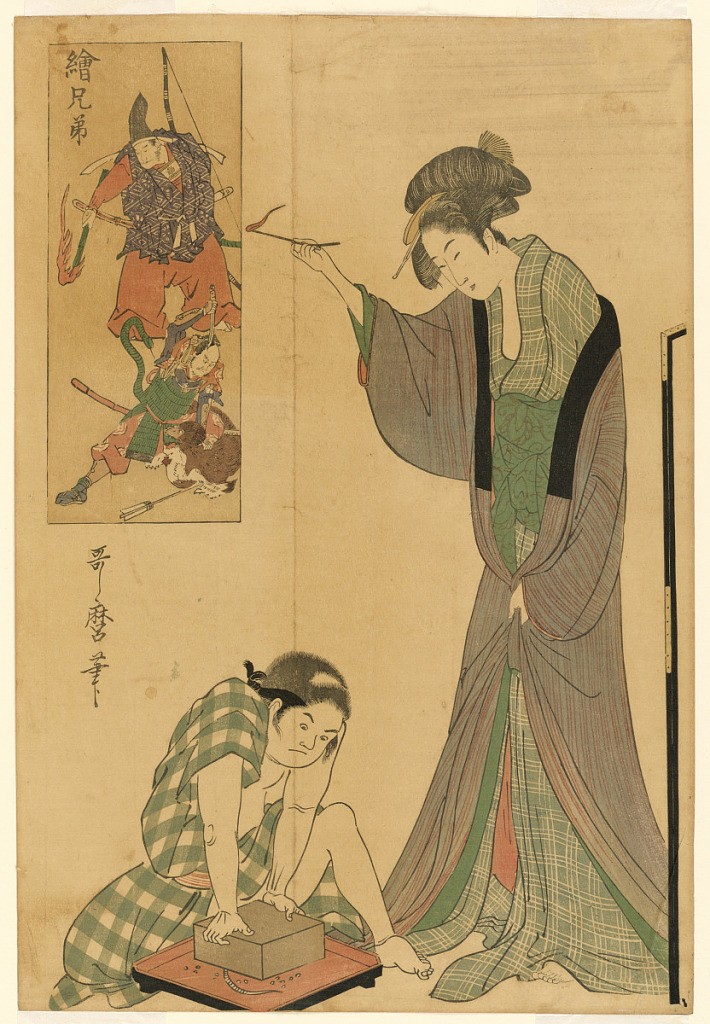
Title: Catching a mouse
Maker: Kitagawa Utamaro, Japanese, 1754 – 1806
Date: ca. 1800
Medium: Woodblock print (ukiyo-e) on mulberry paper (washi), ink with color
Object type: print
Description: Vertical rectangle. A woman, lighted match in hand, stands over a little boy, who dumps cocoons into a tray. At the left, a Kakemono showing knights in battle with a wild beast (parody on scene).